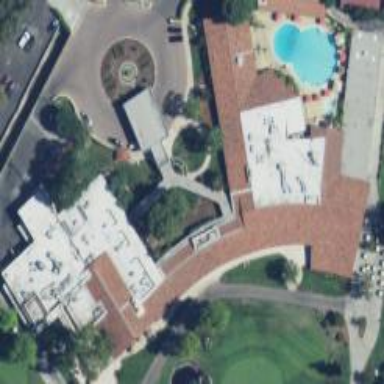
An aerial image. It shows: Building near golf course.